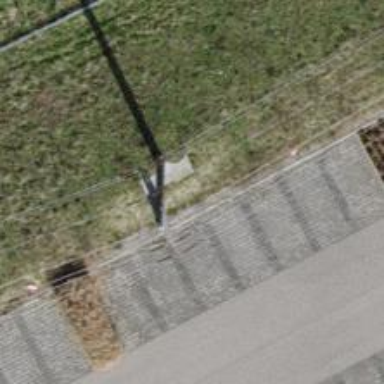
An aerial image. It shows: Power pole.